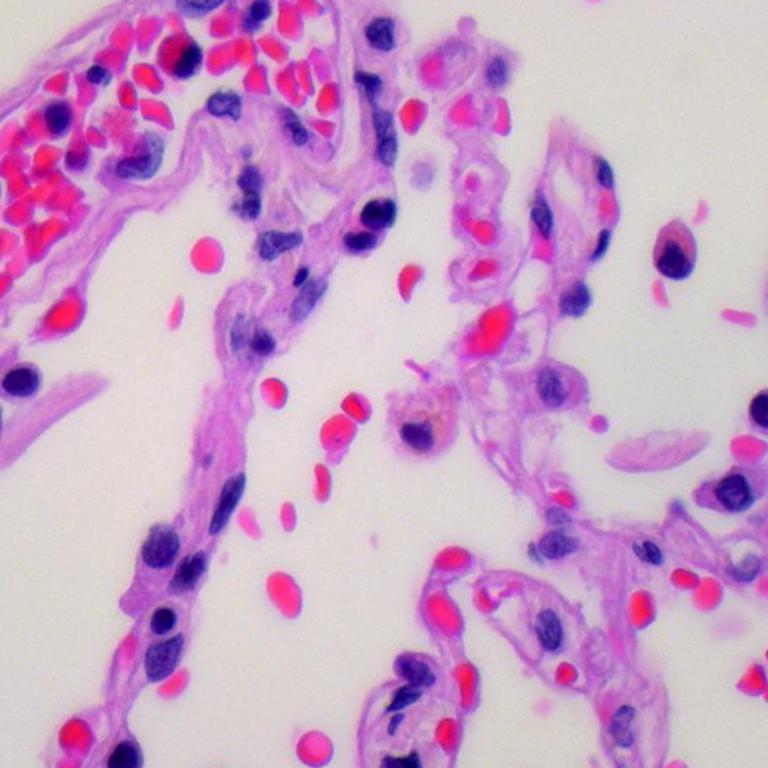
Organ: lung
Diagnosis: benign